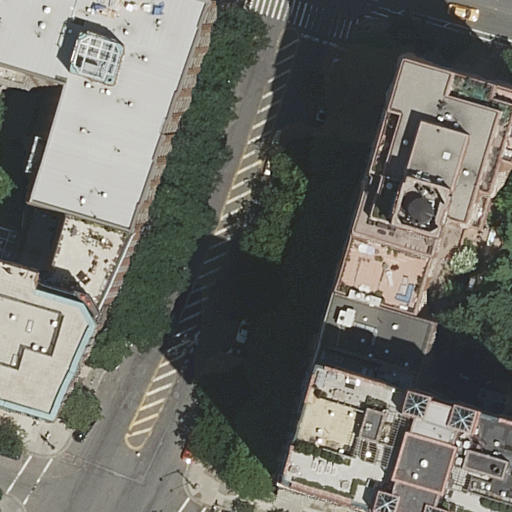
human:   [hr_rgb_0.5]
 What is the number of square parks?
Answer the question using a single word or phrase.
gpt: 0

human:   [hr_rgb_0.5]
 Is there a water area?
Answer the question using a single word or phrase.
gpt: no

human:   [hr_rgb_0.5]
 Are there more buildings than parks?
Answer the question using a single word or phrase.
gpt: yes

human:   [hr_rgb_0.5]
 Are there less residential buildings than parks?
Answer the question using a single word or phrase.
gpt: no

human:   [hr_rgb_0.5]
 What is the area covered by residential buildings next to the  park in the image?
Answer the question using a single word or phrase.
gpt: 4627m2

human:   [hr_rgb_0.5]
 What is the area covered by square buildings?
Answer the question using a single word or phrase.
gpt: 0m2

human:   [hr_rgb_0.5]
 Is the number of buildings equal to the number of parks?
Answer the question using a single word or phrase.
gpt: no

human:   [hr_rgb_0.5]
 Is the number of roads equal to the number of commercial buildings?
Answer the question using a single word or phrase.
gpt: no

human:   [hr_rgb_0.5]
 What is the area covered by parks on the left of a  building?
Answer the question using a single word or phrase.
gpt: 2024m2

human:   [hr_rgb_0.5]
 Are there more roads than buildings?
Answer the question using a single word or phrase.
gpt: yes

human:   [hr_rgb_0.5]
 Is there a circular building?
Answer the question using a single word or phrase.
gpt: no

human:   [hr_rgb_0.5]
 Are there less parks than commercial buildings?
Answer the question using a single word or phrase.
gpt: no

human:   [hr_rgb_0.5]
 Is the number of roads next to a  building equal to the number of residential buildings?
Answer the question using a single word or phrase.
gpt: no

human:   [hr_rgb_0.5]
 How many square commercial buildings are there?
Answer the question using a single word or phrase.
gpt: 0

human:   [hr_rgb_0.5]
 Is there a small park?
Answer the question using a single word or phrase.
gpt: no

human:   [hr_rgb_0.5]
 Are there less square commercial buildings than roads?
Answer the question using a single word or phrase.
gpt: yes

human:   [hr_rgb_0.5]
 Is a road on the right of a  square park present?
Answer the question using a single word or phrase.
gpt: no

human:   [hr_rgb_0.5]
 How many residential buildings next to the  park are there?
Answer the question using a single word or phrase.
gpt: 4

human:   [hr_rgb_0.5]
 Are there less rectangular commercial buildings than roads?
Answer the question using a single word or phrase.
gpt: yes

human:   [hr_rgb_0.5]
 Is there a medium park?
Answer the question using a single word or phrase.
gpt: no

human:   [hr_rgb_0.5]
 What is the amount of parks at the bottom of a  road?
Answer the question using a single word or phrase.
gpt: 1

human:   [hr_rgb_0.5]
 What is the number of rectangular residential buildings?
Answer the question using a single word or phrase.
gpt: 3

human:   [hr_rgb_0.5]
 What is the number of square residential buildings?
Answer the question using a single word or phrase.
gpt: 0

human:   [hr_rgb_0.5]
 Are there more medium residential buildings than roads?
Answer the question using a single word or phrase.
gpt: no

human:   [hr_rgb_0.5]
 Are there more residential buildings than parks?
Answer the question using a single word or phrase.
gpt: yes

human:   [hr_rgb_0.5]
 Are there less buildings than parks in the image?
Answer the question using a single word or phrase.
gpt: no

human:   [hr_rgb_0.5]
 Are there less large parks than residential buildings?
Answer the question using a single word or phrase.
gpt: yes

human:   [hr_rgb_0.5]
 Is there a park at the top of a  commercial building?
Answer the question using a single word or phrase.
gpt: no

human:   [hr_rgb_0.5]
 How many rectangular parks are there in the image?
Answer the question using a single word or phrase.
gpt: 1

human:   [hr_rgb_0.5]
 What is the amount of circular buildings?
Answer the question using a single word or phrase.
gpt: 0

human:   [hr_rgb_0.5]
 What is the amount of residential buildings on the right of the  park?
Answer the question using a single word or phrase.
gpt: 3

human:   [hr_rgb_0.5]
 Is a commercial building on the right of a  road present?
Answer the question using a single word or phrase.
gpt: no

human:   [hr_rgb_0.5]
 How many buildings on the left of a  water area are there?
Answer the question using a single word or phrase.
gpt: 0

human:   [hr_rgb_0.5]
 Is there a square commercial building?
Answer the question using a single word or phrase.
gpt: no

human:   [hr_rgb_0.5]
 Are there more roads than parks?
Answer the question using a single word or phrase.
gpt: yes

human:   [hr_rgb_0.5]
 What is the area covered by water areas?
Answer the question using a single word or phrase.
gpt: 0m2